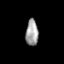
Tissue: prostate
Cell type: Fibroblasts
Senescence score: 0.8004
Nuclear area (px): 321
Mean DAPI intensity: 160.545